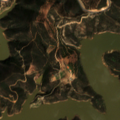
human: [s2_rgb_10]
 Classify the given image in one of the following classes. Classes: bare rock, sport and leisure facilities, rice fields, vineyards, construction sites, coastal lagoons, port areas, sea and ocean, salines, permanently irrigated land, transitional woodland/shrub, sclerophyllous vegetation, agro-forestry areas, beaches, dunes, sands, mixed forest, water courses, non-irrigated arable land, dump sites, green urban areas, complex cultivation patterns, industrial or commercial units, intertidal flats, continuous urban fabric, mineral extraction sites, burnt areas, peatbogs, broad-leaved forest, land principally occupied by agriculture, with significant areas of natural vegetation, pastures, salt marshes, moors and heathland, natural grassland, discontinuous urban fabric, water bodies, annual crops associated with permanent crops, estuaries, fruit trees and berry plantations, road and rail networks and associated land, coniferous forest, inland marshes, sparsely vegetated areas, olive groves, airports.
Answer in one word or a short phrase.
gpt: sclerophyllous vegetation, transitional woodland/shrub, water bodies